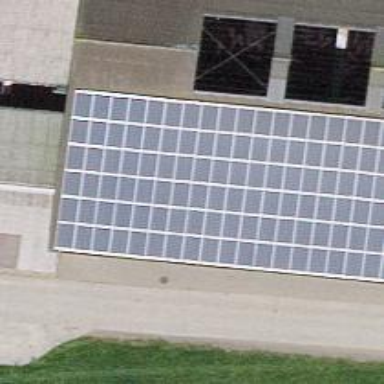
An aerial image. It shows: Solar power generator using photovoltaic panels.